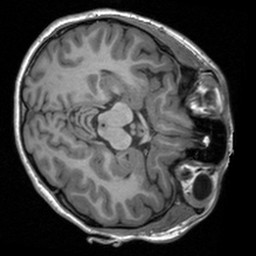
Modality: T1w
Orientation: axial
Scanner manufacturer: siemens
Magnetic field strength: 3 T
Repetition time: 1.9 s
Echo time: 0.00226 s